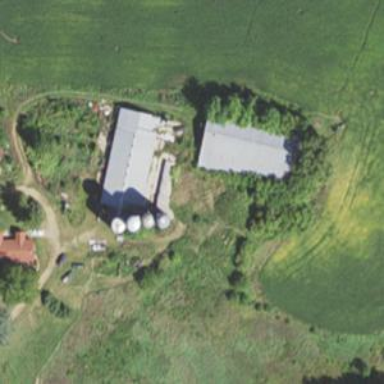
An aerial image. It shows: Silo.